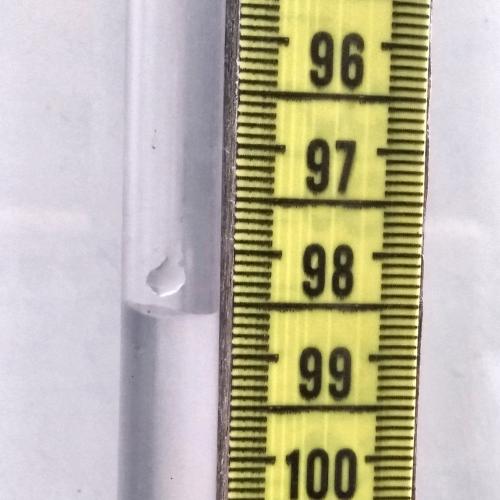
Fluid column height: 98.6 cm